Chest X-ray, PA view. Patient: 63 years old, sex M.
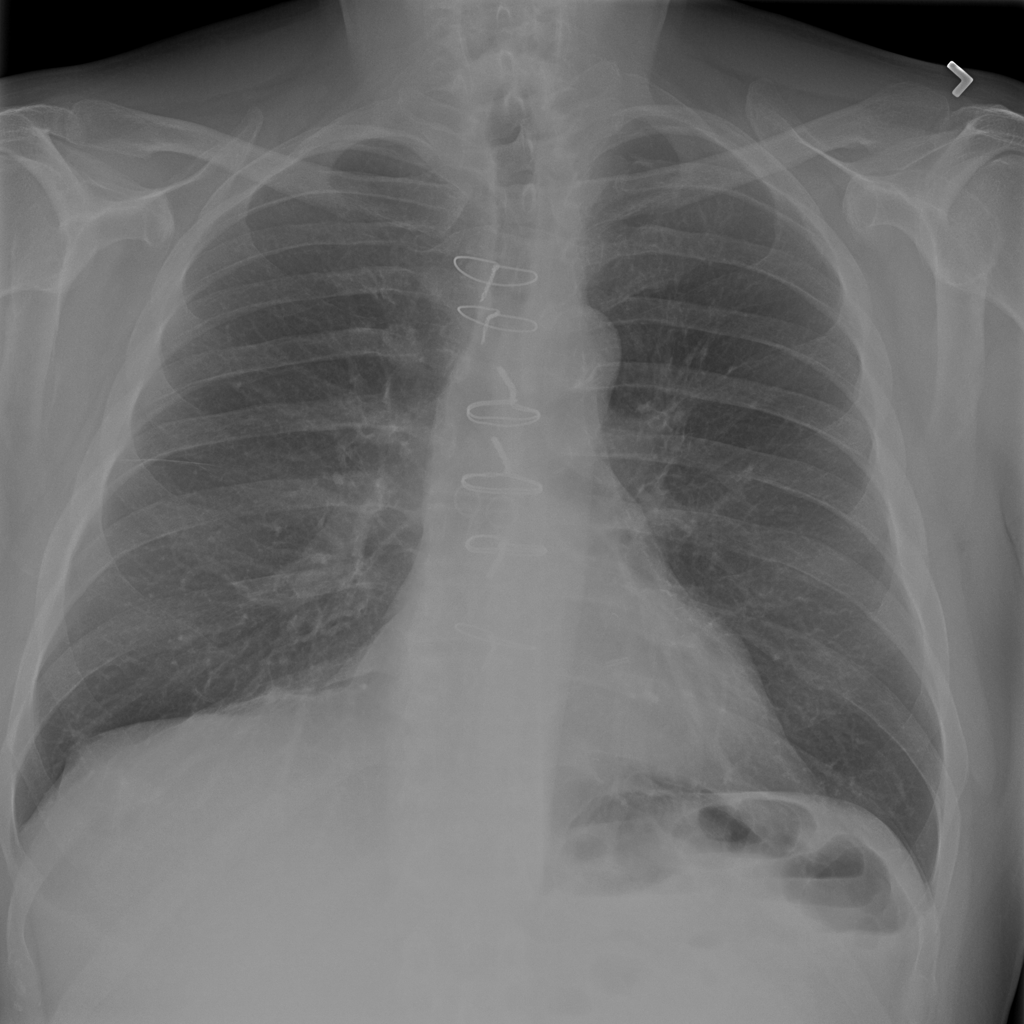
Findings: No Finding